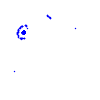
Particle: electron